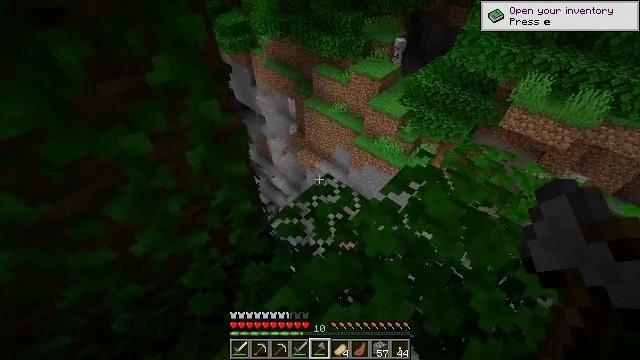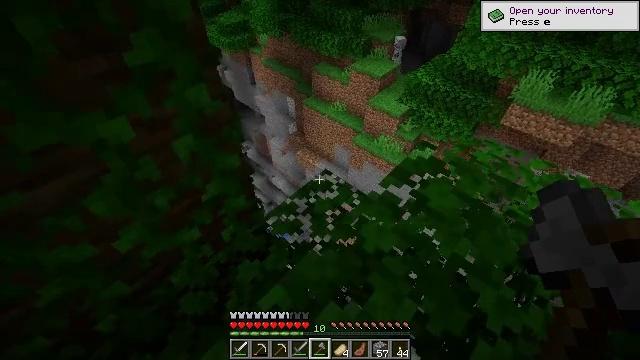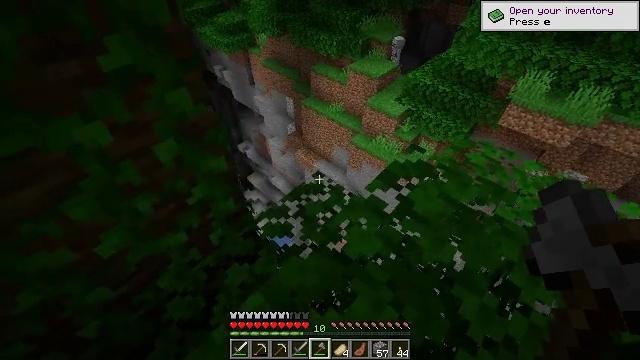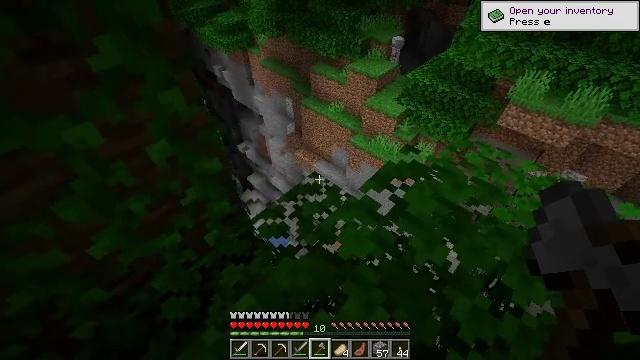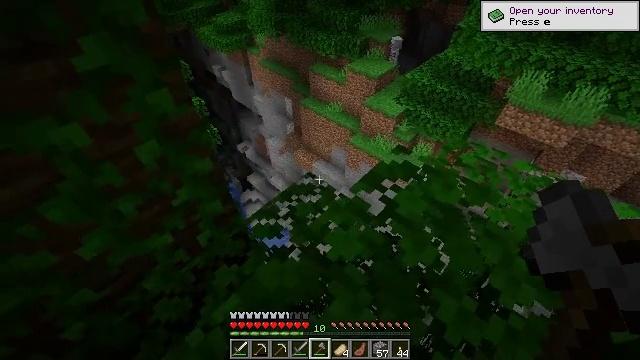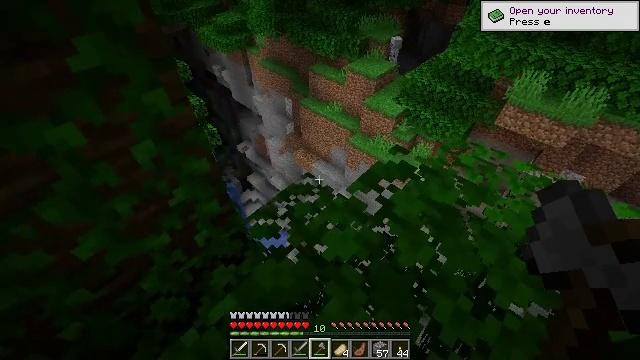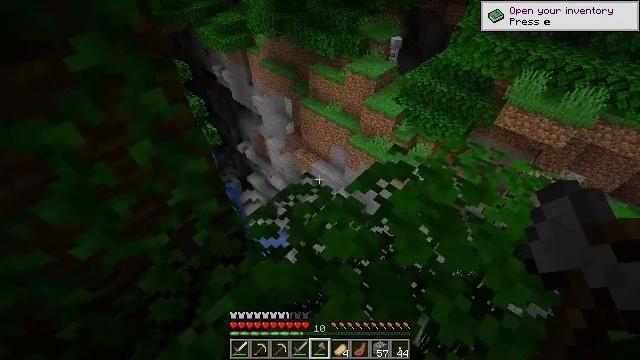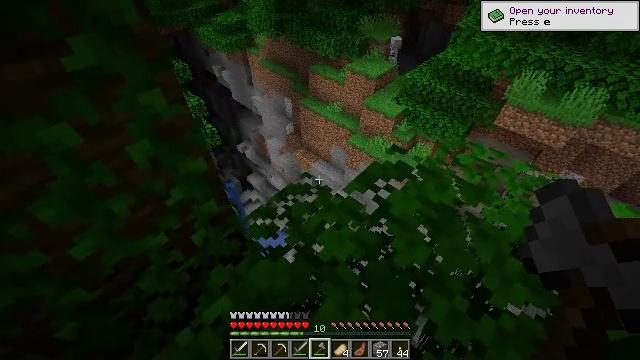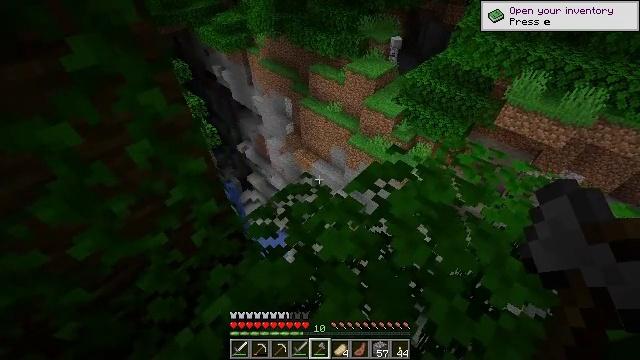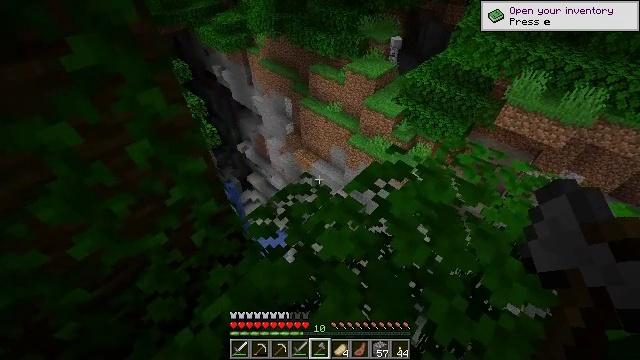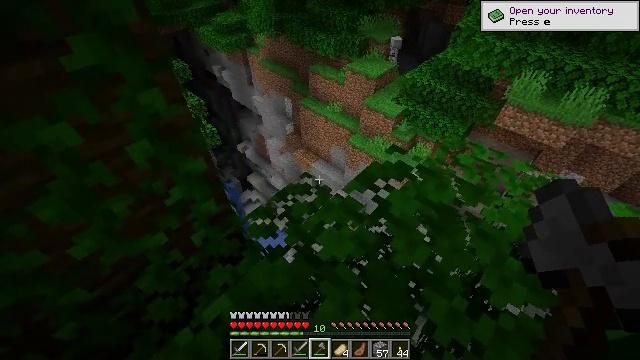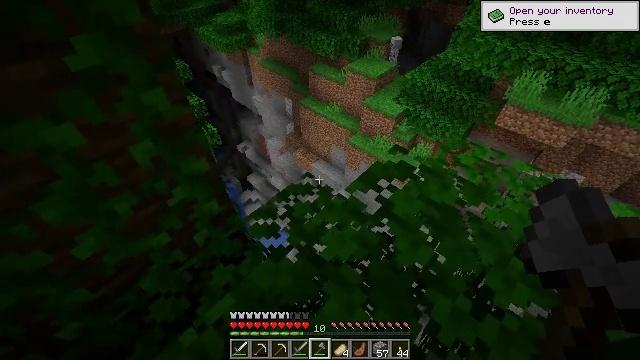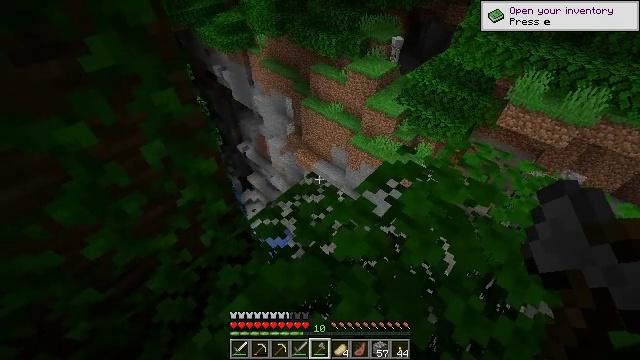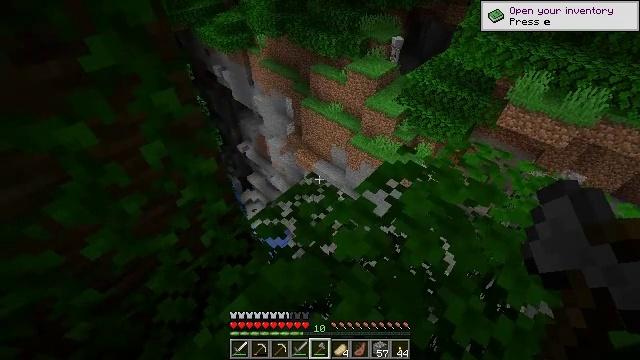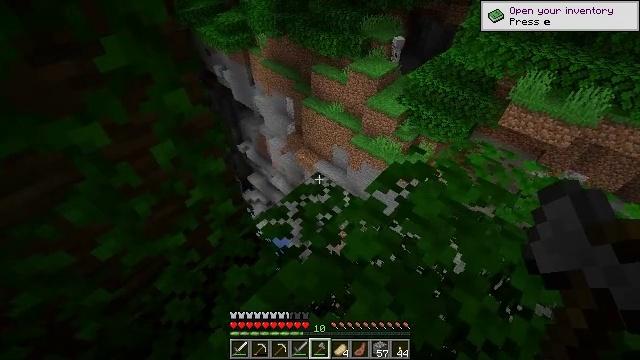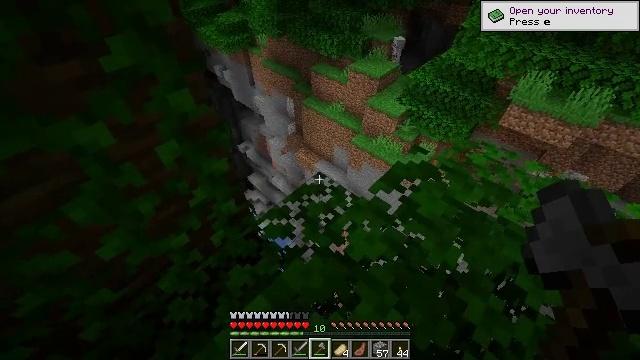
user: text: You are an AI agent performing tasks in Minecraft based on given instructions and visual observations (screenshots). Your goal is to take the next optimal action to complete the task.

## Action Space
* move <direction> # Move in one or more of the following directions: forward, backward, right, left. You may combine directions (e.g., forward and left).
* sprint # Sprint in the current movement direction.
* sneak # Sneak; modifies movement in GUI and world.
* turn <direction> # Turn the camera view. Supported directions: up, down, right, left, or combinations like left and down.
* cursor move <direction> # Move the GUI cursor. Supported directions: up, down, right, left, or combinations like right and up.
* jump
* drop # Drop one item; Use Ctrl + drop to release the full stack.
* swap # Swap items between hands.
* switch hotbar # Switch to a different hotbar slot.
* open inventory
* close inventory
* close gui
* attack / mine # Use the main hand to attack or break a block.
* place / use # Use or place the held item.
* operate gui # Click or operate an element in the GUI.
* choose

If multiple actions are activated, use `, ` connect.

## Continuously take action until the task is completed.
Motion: motion action
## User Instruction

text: Gather grass block for landscaping.
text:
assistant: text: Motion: move right, sneak
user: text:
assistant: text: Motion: move right, sneak
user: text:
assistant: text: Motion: move right, sneak
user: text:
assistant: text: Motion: sneak
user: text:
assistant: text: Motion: sneak
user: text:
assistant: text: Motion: sneak
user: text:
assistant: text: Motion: sneak
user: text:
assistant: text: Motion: sneak
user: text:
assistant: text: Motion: sneak
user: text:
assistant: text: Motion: sneak
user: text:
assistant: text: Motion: move left, sneak
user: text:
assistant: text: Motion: move left, sneak
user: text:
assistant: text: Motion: move left, sneak
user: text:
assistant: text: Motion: sneak
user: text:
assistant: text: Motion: sneak
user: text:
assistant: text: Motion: sneak
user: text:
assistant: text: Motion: sneak
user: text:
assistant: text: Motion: sneak
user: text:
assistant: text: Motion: sneak
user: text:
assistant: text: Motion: sneak
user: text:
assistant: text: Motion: move right, sneak
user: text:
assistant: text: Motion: move right, sneak
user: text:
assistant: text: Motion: move right, sneak
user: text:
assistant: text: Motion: sneak
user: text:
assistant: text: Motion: sneak
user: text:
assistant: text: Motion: sneak
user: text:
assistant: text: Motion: move left, sneak
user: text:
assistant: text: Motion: move left, sneak, turn left and down
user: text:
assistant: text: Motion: move left, sneak, turn left and down
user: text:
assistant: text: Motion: move left, sneak, turn left and up